Question: Please have a look at the below table structure.

'Client' table has the 'foreign key' for 'Provider' Table, which is not 'NULL'. 'Portfolio' table has the 'foreign key' for the 'Client' table, which is also not 'NULL'.
I need to retrieve all the fields from the 'Portfolio' table, Name of the 'Client' and the 'Provider' Name who is allocated to the 'Client' which is referred by the 'Portfolio' table..
How can I do this in SQL Code?
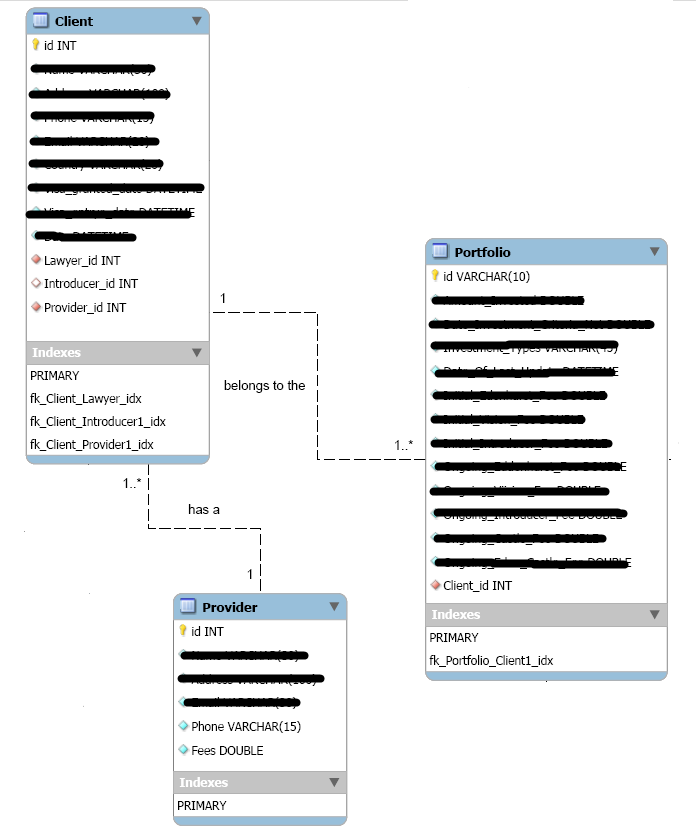
Answer: Try following query with INNER JOIN.
'''
SELECT Portfolio.*,Client.name as "Client Name",Provider.name as "Provider Name"
FROM Portfolio
INNER JOIN Client ON Portfolio.Client_id=Client.id
INNER JOIN Provider ON Client.Provider_id = Provider.id
'''